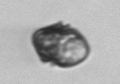
Label: Kryptoperidinium_triquetrum